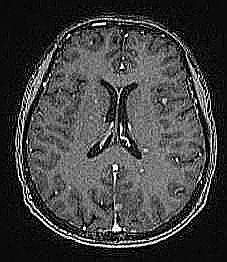
Label: notumor